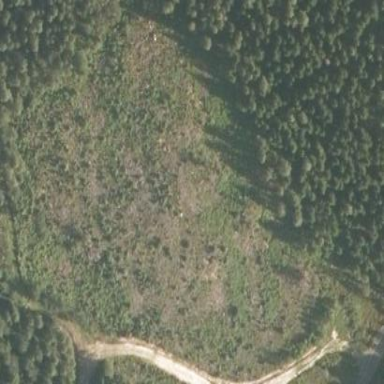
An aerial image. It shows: Forest with mix of leaf types.